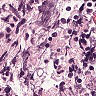
Metastatic tissue present: no